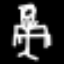
Label: chair